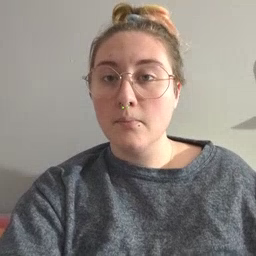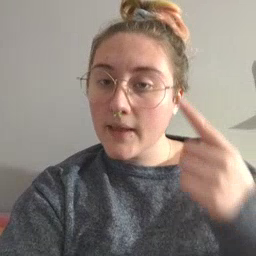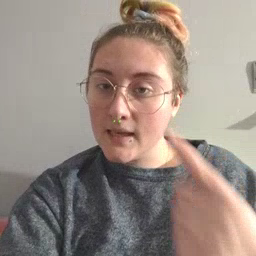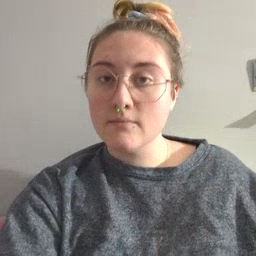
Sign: penny